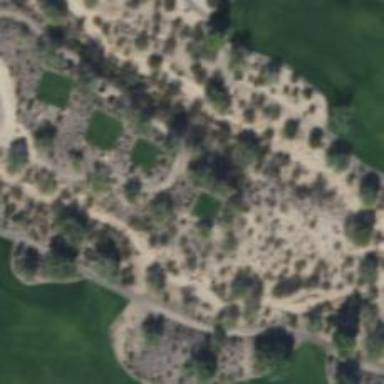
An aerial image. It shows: Path used for both walking and golf.